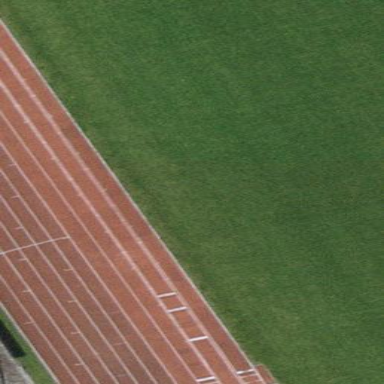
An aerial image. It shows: Long jump track for athletics on leisure land.